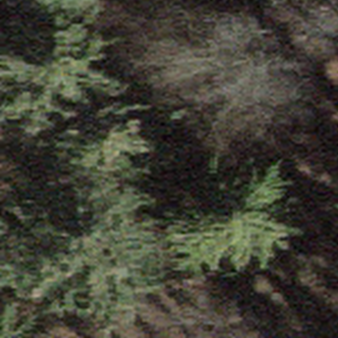
Label: other